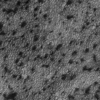
Label: not_dusty